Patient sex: M
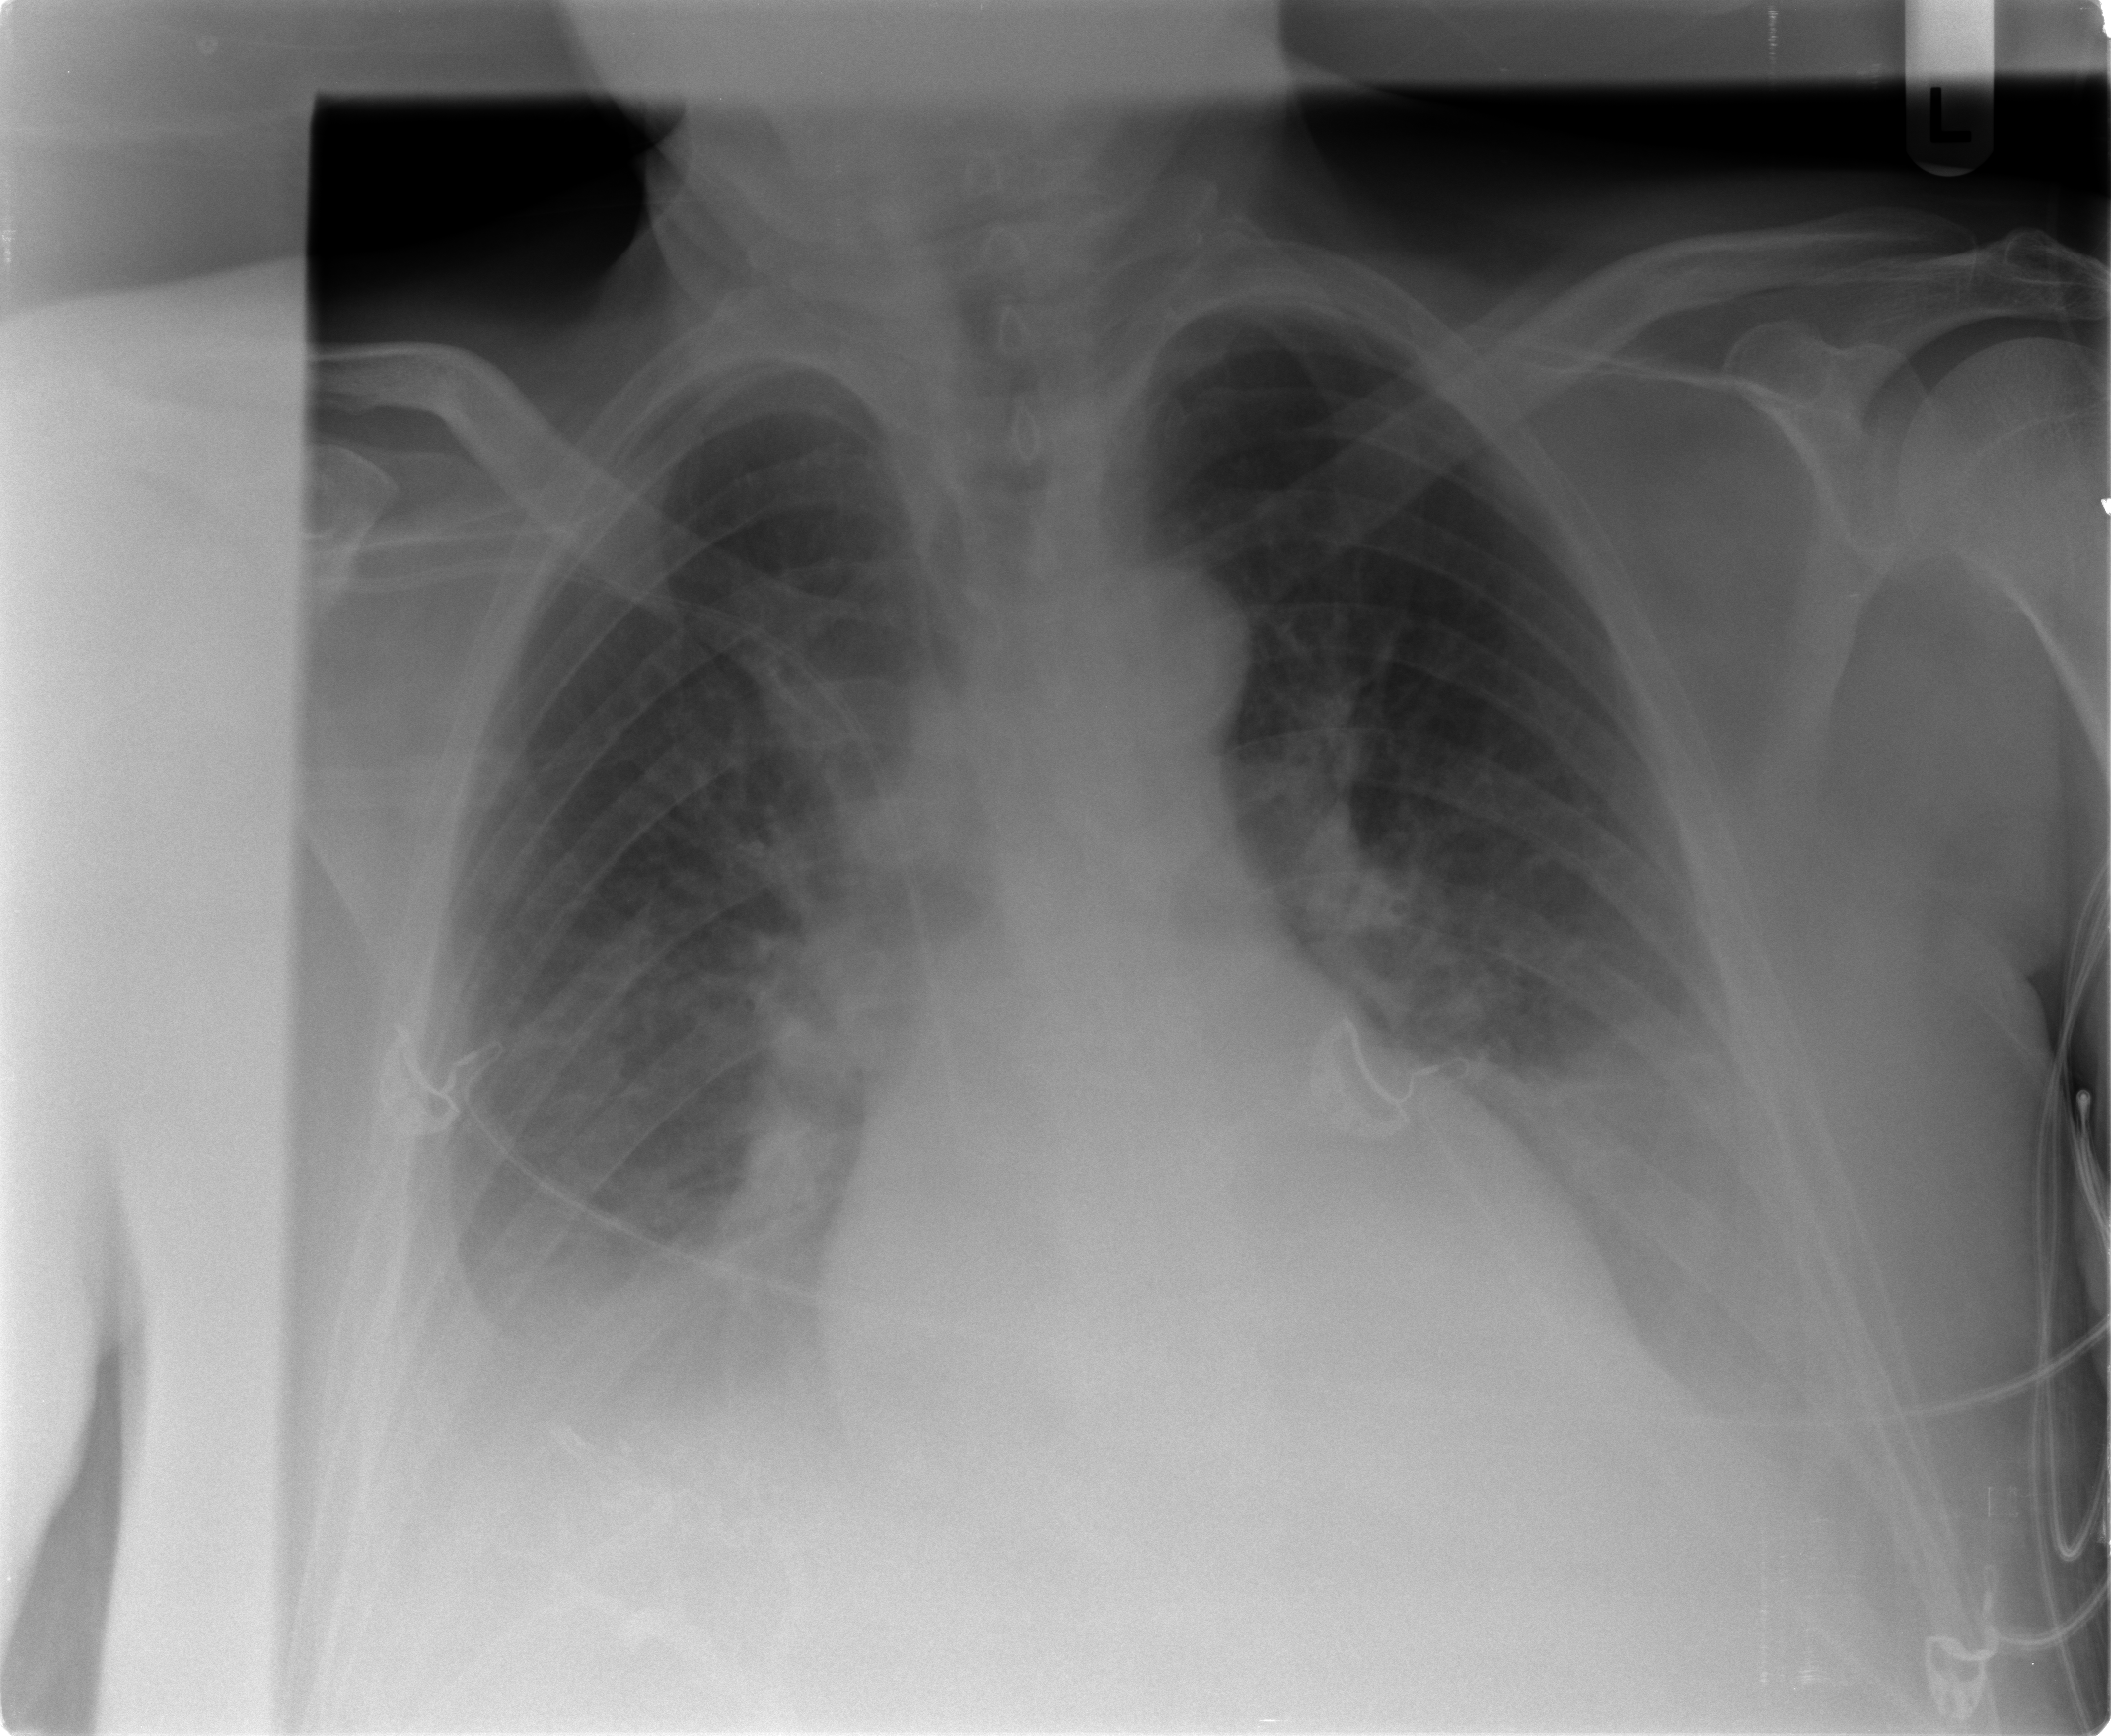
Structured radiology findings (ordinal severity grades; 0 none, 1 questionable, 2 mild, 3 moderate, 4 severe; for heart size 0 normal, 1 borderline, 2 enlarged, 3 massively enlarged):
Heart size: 0
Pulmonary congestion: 2
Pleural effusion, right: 2
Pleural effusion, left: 2
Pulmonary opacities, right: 0
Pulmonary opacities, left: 0
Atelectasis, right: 2
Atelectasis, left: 2